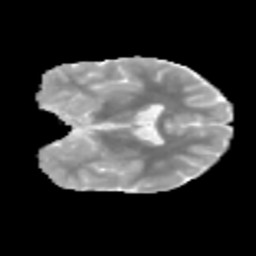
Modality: MD
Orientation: coronal
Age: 11
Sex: male
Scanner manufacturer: siemens
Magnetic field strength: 3 T
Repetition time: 3.8 s
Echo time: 0.07 s